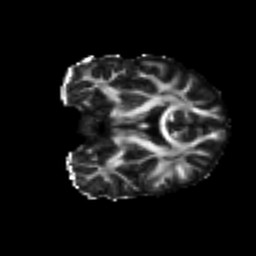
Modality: FA
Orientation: coronal
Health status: ill
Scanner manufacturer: siemens
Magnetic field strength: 3 T
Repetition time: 6.7 s
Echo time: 0.1 s